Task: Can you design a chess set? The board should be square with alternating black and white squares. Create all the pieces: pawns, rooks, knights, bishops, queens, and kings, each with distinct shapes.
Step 5409:
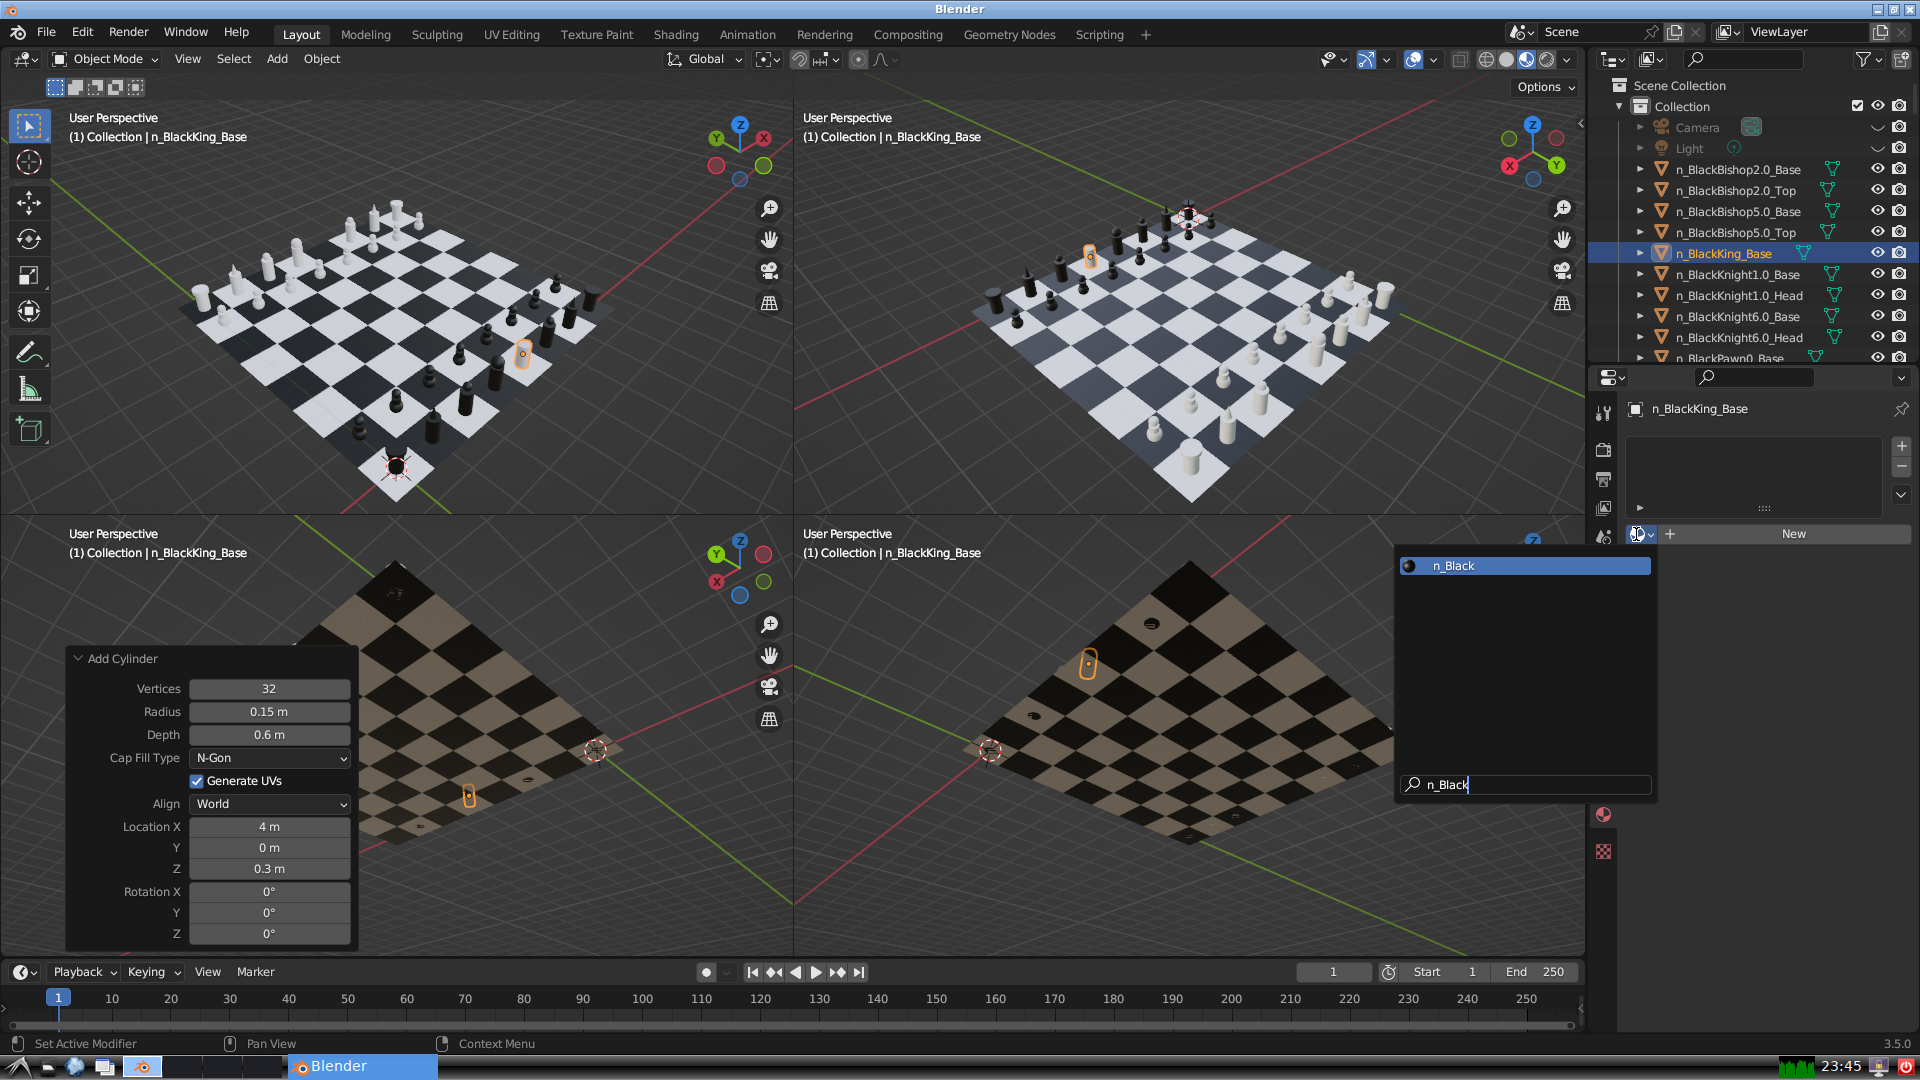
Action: {"key_press": ['Return']}